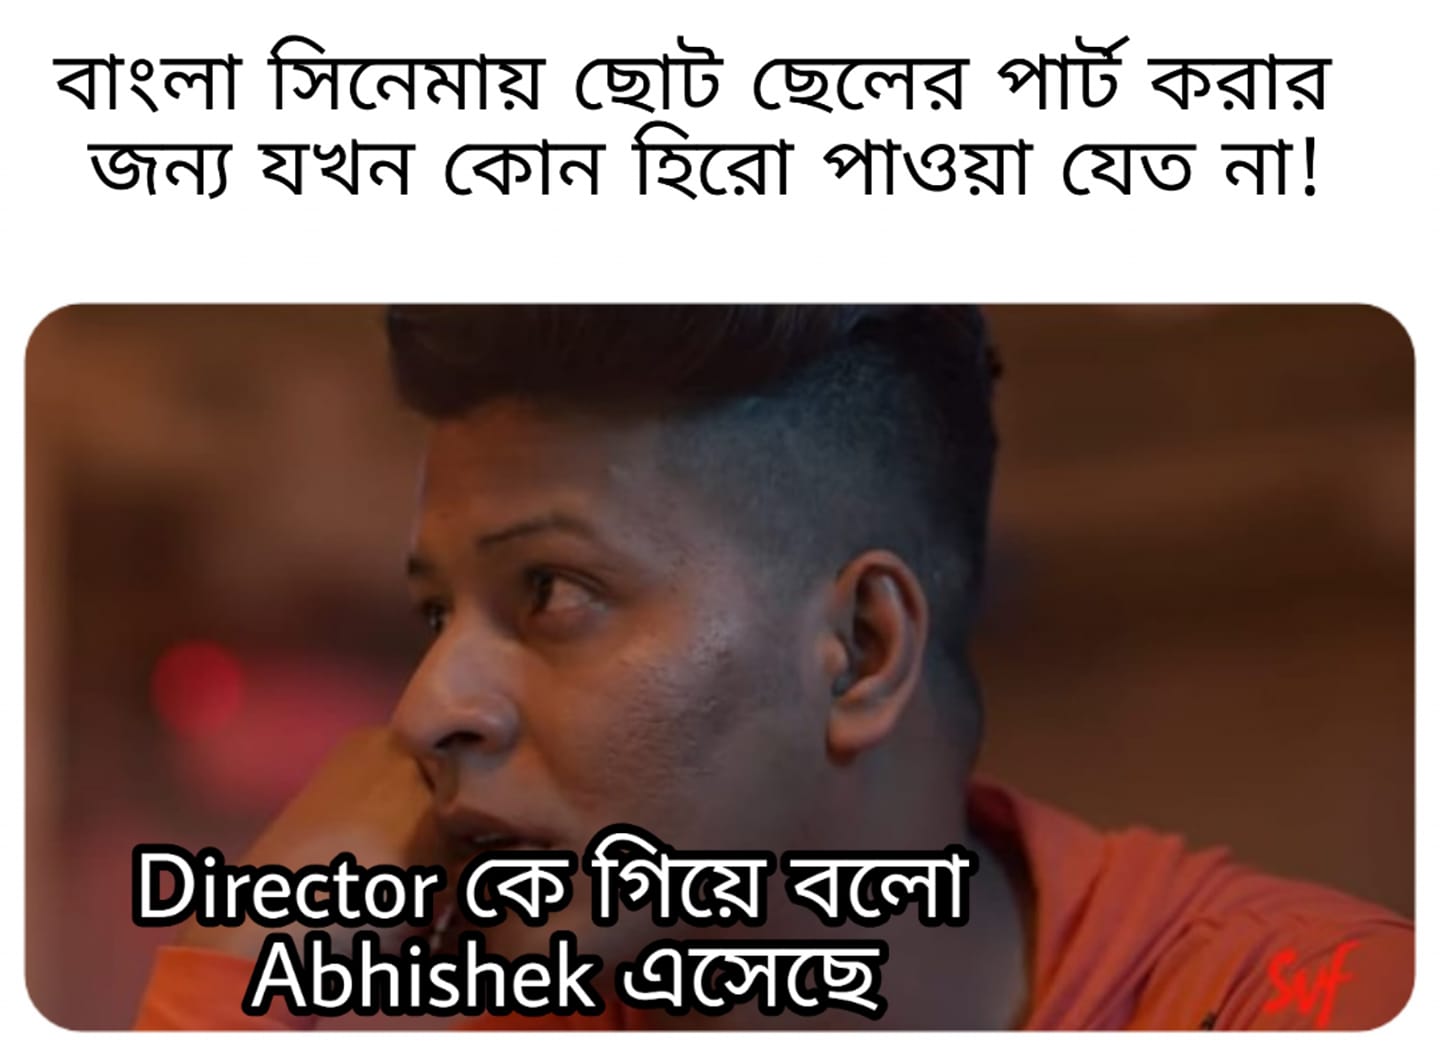
Caption: বাংলা সিনেমায় ছোট ছেলের পার্ট করার জন্য যখন কোন হিরো পাওয়া যেত না !    Director কে গিয়ে বলো   Abhishek এসেছে
Label: non-hate